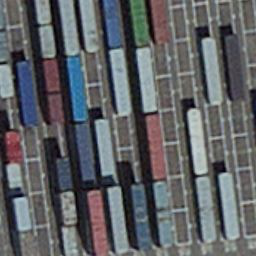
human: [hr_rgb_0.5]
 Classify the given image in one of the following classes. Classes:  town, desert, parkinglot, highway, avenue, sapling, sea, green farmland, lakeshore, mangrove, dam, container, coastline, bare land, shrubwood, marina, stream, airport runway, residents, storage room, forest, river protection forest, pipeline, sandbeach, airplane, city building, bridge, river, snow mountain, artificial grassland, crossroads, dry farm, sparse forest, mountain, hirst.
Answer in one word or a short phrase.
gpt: container